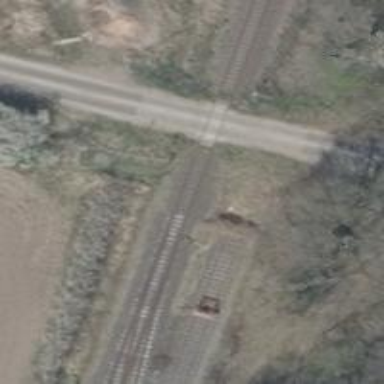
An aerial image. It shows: Railway switch.